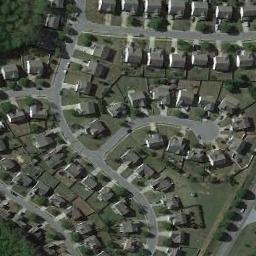
Label: residential